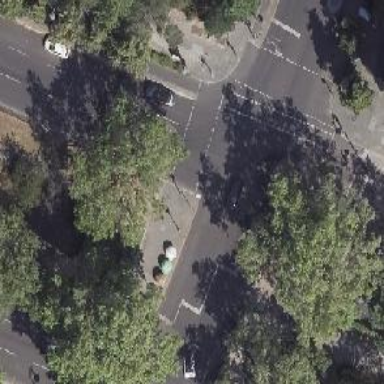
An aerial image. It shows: Secondary road with asphalt surface. It is dual carriageway.